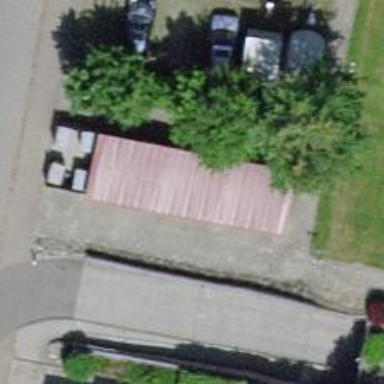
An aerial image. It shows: Bicycle parking area with paving stones flooring.